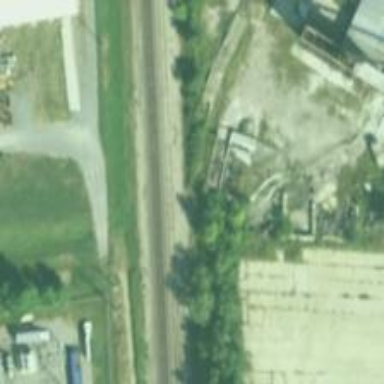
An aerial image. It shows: Rail spur service.